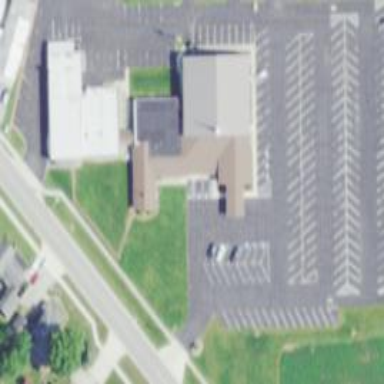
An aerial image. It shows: Building that serves as place of worship.